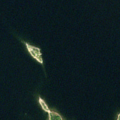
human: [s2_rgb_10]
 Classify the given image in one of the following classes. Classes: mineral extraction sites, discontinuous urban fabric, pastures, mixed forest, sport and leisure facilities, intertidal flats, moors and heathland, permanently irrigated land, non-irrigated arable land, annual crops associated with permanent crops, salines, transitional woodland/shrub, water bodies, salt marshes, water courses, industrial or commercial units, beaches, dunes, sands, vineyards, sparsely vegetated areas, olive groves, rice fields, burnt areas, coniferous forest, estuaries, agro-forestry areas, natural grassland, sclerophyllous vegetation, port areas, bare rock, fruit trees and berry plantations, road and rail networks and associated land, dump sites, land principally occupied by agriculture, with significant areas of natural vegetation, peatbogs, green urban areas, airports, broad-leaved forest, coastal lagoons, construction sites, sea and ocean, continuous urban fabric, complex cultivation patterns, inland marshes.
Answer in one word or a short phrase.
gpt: sea and ocean